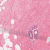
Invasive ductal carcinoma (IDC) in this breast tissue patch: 0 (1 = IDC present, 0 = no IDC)